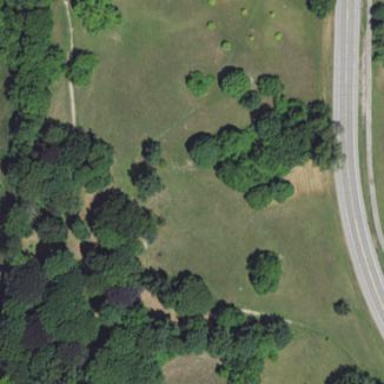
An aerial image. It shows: Botanical garden with style of arboretum. The garden features plants from the Fagus genus.